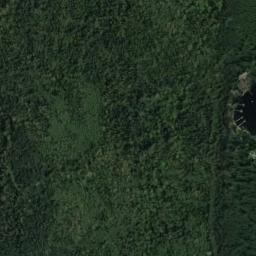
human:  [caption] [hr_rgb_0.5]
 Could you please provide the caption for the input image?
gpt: The forest has a lot of dense green trees of different heights and a lake is next to the forest .

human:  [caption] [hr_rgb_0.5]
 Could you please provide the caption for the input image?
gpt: A large dense mixed dark green and light green forest beside a lake .

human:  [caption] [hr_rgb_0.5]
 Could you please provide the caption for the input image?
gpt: This is a dense forest .

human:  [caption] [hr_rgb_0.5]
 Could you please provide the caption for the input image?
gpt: The forest is on the grass next to the lake .

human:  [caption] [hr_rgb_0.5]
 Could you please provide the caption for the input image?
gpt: A dense forest with many green trees .